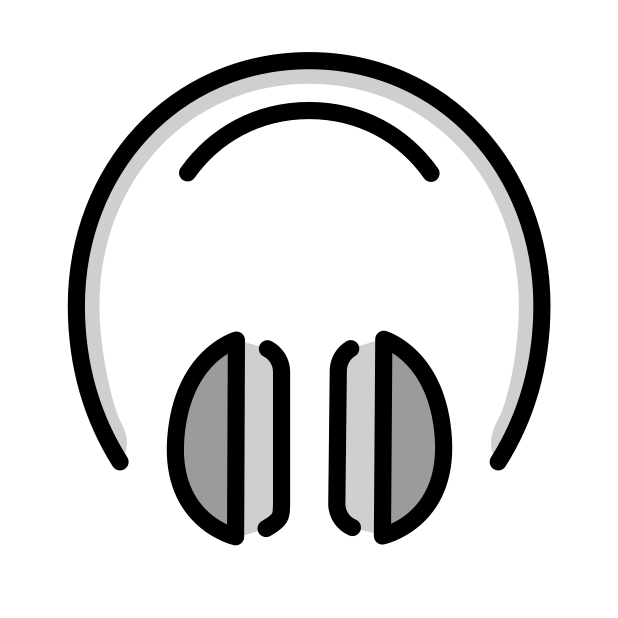
Emoji: 🎧
Name: headphone
Unicode: 0x1f3a7